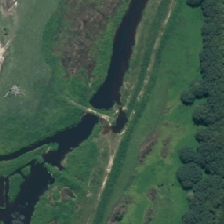
Land cover: high_producing_grassland